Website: home-depot
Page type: order-tracking
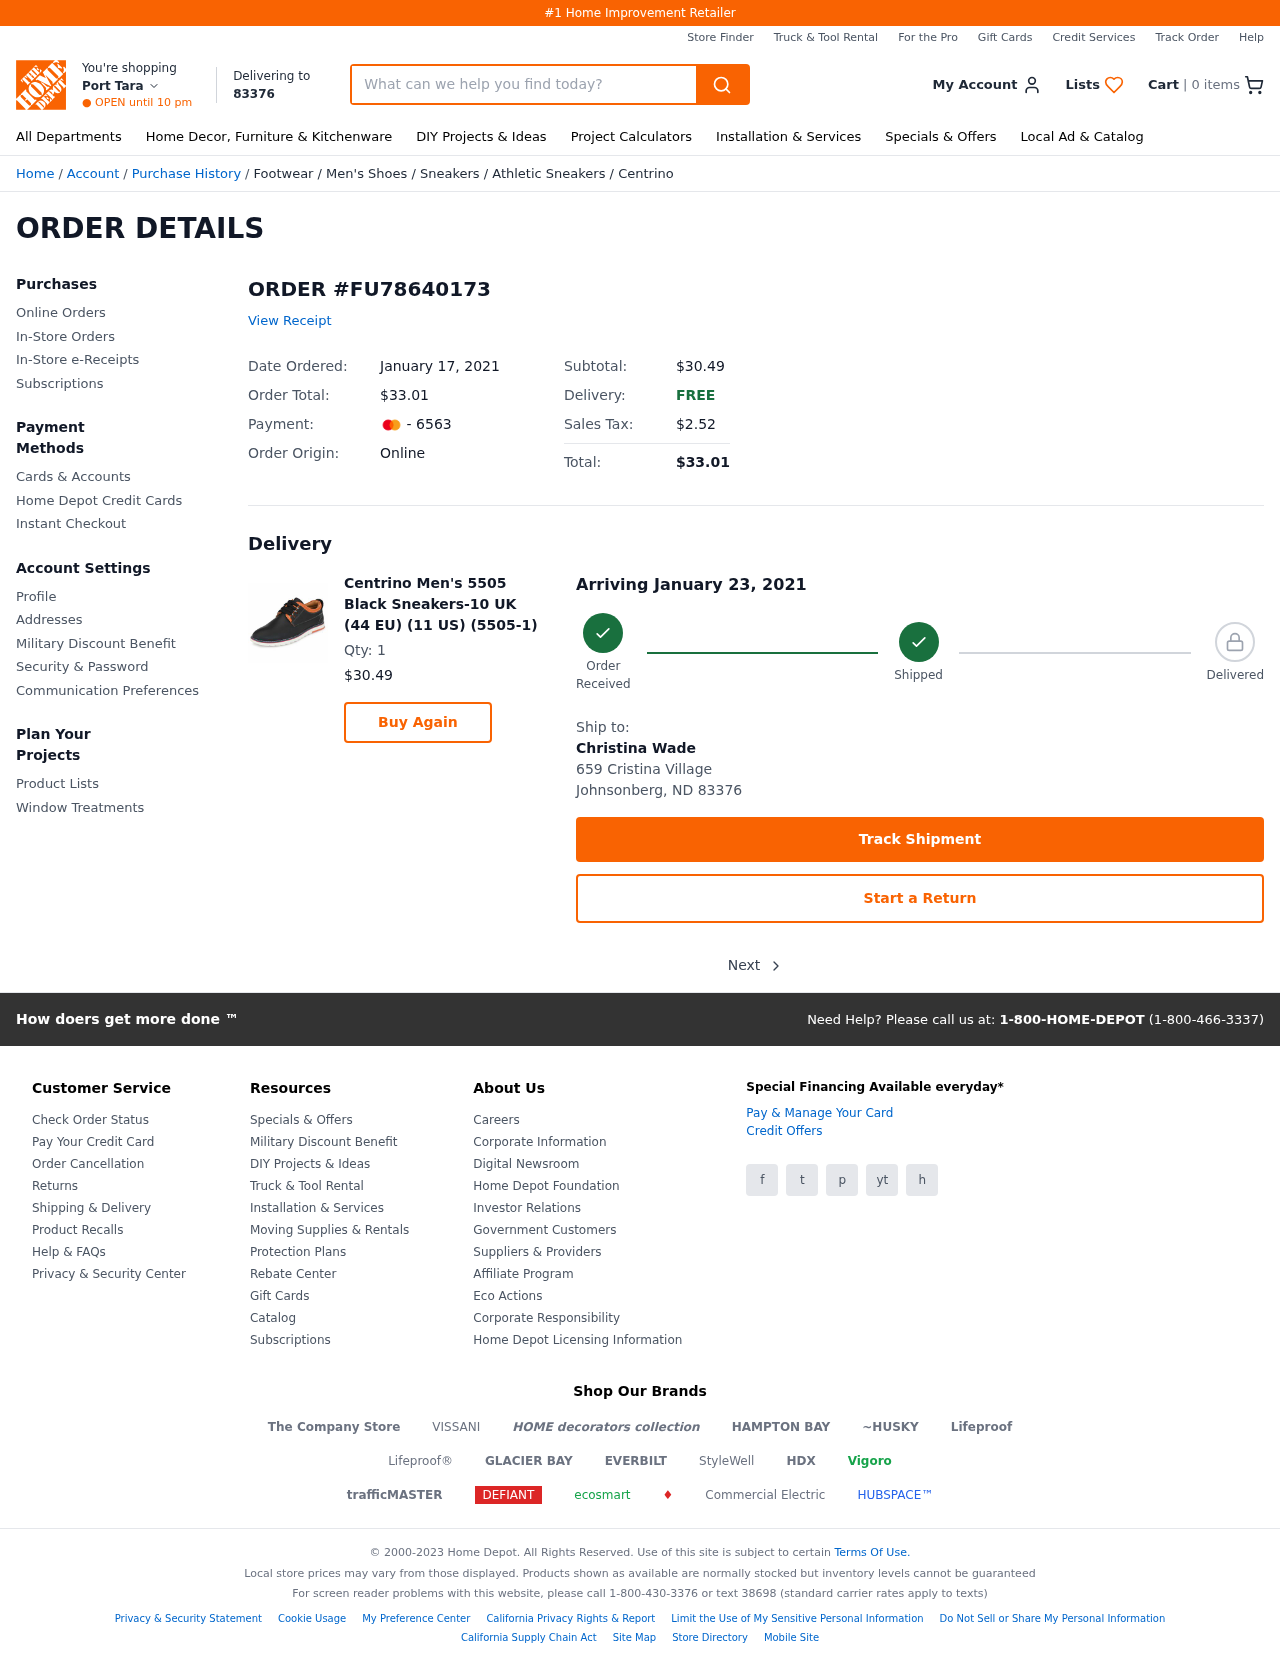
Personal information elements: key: PII_CARD_LAST4
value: - 6563
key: PII_CITY2
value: Port Tara
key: PII_CITY_STATE_ZIP
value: Johnsonberg, ND 83376
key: PII_FULLNAME
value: Christina Wade
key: PII_POSTCODE
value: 83376
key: PII_STREET
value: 659 Cristina Village
Product elements: key: PRODUCT1_BREADCRUMB
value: Footwear
Men's Shoes
Sneakers
Athletic Sneakers
Centrino
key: PRODUCT1_NAME
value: Centrino Men's 5505 Black Sneakers-10 UK (44 EU) (11 US) (5505-1)
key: PRODUCT1_PRICE
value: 30.49
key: PRODUCT1_QUANTITY
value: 1
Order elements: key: ORDER_NUM_ITEMS
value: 0
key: ORDER_ID
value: FU78640173
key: ORDER_DATE
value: January 17, 2021
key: ORDER_TOTAL
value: $33.01
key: ORDER_SUBTOTAL
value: $30.49
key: ORDER_TAX
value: $2.52
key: ORDER_DELIVERY_DATE
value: Arriving January 23, 2021
Search elements: key: HEADER_SEARCH
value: What can we help you find today?